Question: In my XPage I have a 'xe:djxDataGrid' ('dojox.grid.datagrid') which uses 'xe:restService' which seems to use 'dojox.data.JsonRestStore'.
Everything works fine without proxy but my client accesses the application via a proxy because of corporate policy. After a user updates data in the DataGrid it shows old values when accessed behind the proxy.
When the REST Control/JsonRestStore sends an ajax GET request to get data, there is no 'Cache-Control' parameter in request headers. And Domino does not place 'Expires' parameter in the reponse headers. I believe that's why the old version of the GET request gets cached by the proxy.
We have tried to disable cache in browsers but that does not help which indicates the proxy is caching the requests.
I believe this could be solved either by:
1. Setting Cache-Control parameter in request headers OR
2. Setting Expires parameter in response headers
But I haven't found a way to set either of these. For the XPage Domino sets 'Expires:-1' response header but not for the ajax GET request which is:
'''
/mypage.xsp/?$$viewid=!ddrg6o7q1z!&$$axtarget=view:_id1:_id2:callback1:restService1
'''
This returns the JSON data to JsonRestStore and gets cached by the proxy.
One options is to try to get an exception to the proxy so requests to this site would bypass the proxy cache. But exceptions are generally not easy to get thru.
Any ideas? Thanks.
My colleque suggested that I could intercept the xhr GET requests made by dojox.data.JsonRestStore and add a time parameter to the URL to prevent cache. Here is my question about that:
<URL>
@SvenHasselbach has a great solution for preventing cache for all xhrs:
<URL>
It seems to work perfectly, '&dojo.preventCache=' parameter is added to the URLs and the requests seem to return correct JSON also with this parameter. the DataGrid stops working when I use that code. Every xhr causes this error:

Tried with Firefox and Chrome. The first page of data still loads because xhr interception is not yet in place but the subsequent pages show only "..." in each cell.
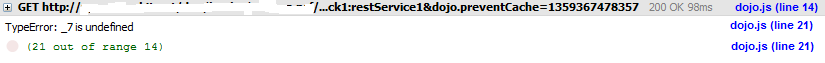
Answer: The solution is 's <URL> which needs to be slightly modified.
I changed 'xhrPost' to 'xhrGet' and did not place the code to 'dojo.addOnLoad'. When placed there it was not effective in the first XHR by the DataGrid/Store.
I also removed the 'headers' modification because it overrides existing headers. When the REST control requests data from server with 'xhrGet' the URL is always the same and rows requested are in HTTP header like this:
'''
Range: items=0-9
'''
This (and other) headers disappear when the original code is used. To just add headers we would have take the existing headers from 'args' and append to them. I didn't see a need for that because it should be enough to add the parameter in the URL. Here is the extremely simple code I'm using:
'''
if( !(dojo._xhrGet )) {
dojo._xhrGet = dojo.xhrGet;
}
dojo.xhrGet = function (args) {
args['preventCache'] = true;
return dojo._xhrGet(args);
}
'''
Now I'm getting all rows and all XHR Get URLs have '&dojo.preventCache=' parameter which is exactly what I wanted. Next we'll test in customer environment to see if this solves their problem.
As Julian points out in his blog I could also use a to set 'Expires' or 'cache-control' http response headers.
The customer reports it's working now for them!